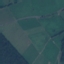
Land use / land cover class: Pasture